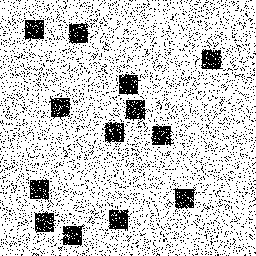
Squares: 13
Triangles: 0
Stars: 0
Total shapes: 13